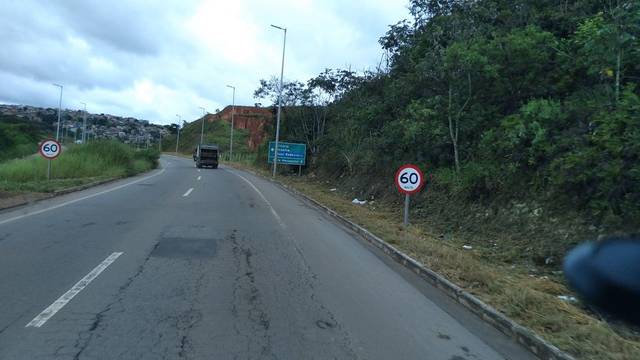
Region: Brazil
Coordinates: -19.872, -43.883